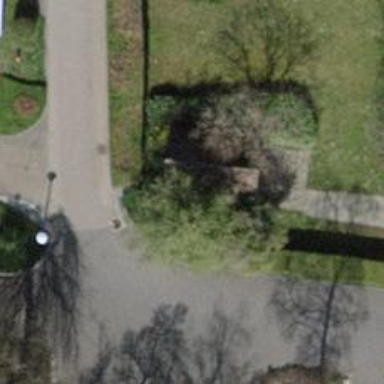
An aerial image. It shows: Bollard.